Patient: sex M, age 31
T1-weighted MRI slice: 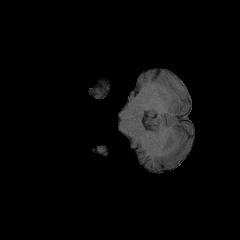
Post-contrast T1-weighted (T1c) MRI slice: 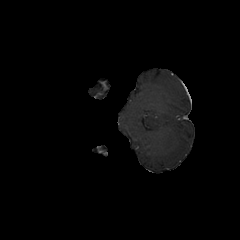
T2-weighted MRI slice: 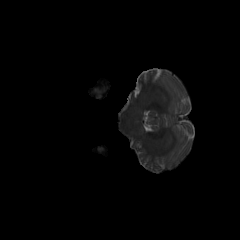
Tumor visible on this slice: no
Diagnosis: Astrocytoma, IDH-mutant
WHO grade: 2